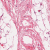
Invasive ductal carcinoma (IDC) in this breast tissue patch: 0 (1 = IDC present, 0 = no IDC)